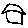
Label: house